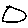
Label: circle